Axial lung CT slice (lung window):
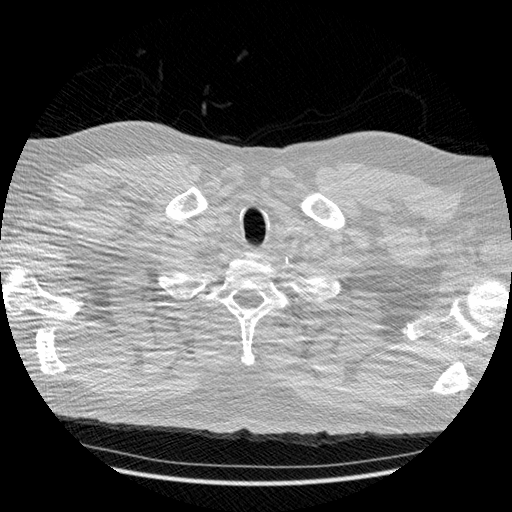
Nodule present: no